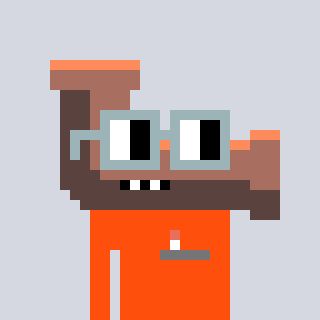
a pixel art character with square dark gray glasses, a pipe-shaped head and a orange-colored body on a cool background